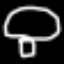
Label: mushroom